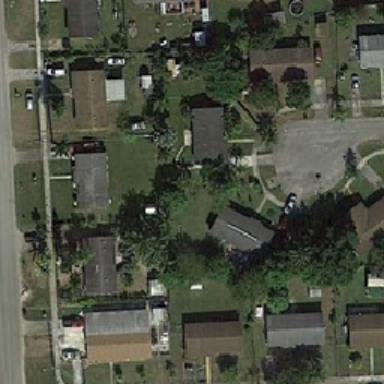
Some trees and cottage are in the corner of the house .